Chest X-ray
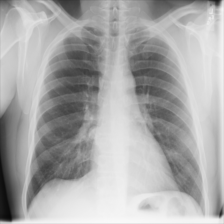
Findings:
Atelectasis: negative
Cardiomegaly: negative
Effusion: negative
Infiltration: negative
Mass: negative
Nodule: negative
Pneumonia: negative
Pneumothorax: negative
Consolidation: negative
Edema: negative
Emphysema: negative
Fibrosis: negative
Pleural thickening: negative
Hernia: negative